Question: I am currently trying to create a function that will format my data and properly and return a bar plot that is sorted. Yet for some reason I keep getting this error:
'''
Error in '$<-.data.frame'('*tmp*', "Var1", value = integer(0)) :
replacement has 0 rows, data has 3
'''
I have tried debugging it, but have had no luck. I have an example of what I expect down at the bottom. Can anyone spot what I am doing wrong?
'''
x <- rep(c("Mark","Jimmy","Jones","Jones","Jones","Jimmy"),2)
y <- rnorm(12)
df <- data.frame(x,y)
plottingfunction <- function(data, name,xlabel,ylabel,header){
newDf <- data.frame(table(data))
order <- newDf[order(newDf$Freq, decreasing = FALSE), ]$Var1
newDf$Var1 <- factor(newDf$Var1,order)
colnames(newDf)[1] <- name
plot <- ggplot(newDf, aes(x=name, y=Freq)) +
xlab(xlabel) +
ylab(ylabel) +
ggtitle(header) +
geom_bar(stat="identity", fill="lightblue", colour="black") +
coord_flip()
return(plot)
}
plottingfunction(df$x, "names","xlabel","ylabel","header")
'''

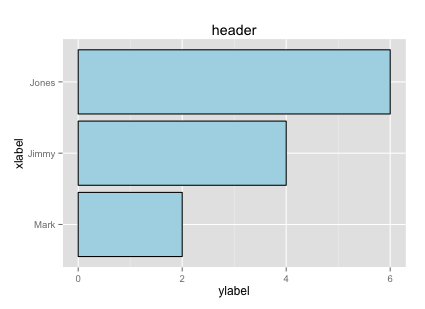
Answer: A few comments, your function didn't work, because this part isn't correct:
'''
order <- newDf[order(newDf$Freq, decreasing = FALSE), ]$Var1
'''
Since we have no idea if there will be any columns in 'data' which has the column name 'Var1'. What looks like happend is when you were trying your code you ran:
'''
newDf <- data.frame(table(df$x))
'''
which immediately renamed your column to 'Var1', but when you ran your function, the name changed. So to get around this I would recommend being explicit with your column names. In this example, I used the 'dplyr' library to make my life easier. So following your code and logic it would look like this:
'''
newDf <- data %>% group_by_(col_name) %>% tally
order <- newDf[order(newDf$n, decreasing = FALSE), col_name][[col_name]]
data[,col_name] <- factor(data[,col_name], order)
'''
Then within your 'ggplot' we can use 'aes_string' to refer to the column name of the data frame instead. So then the whole function would look like this:
'''
plottingFunction <- function(data, col_name, xlabel, ylabel, header) {
#' create a dataframe with the data that we're interested in
#' make sure that you preserve the anme of the column that you're
#' counting on...
newDf <- data %>% group_by_(col_name) %>% tally
order <- newDf[order(newDf$n, decreasing = FALSE), col_name][[col_name]]
data[,col_name] <- factor(data[,col_name], order)
plot <- ggplot(data, aes_string(col_name)) +
xlab(xlabel) +
ylab(ylabel) +
ggtitle(header) +
geom_bar(fill="lightblue", colour="black") +
coord_flip()
return(plot)
}
plottingFunction(df, "x", "xlabel","ylabel","header")
'''
Which would have output like:

I think for your plot having 'stat="identity"' is redundant since you can just use your original data frame rather than having a transformed one.